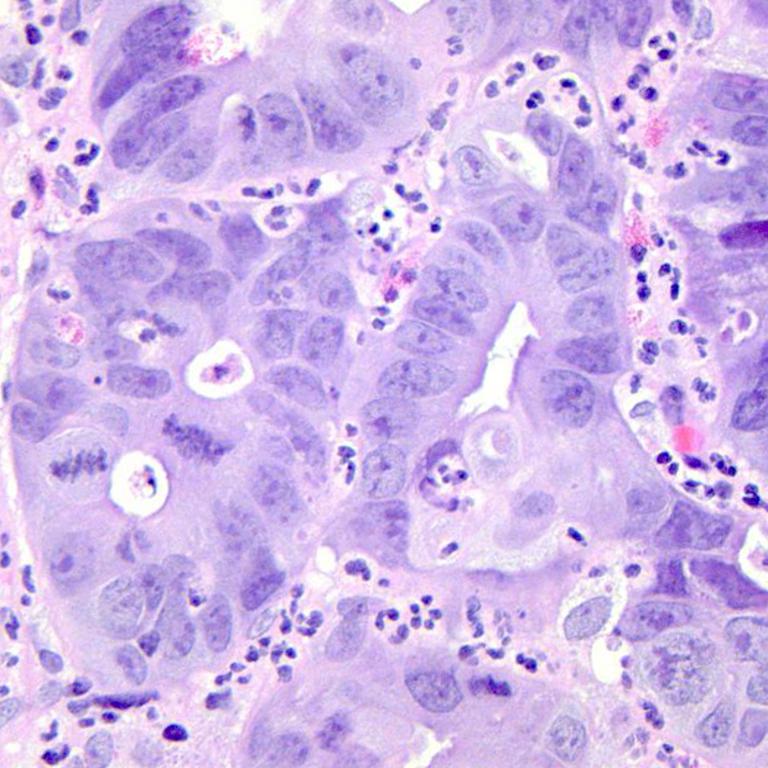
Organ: colon
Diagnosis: adenocarcinomas